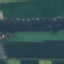
Label: River